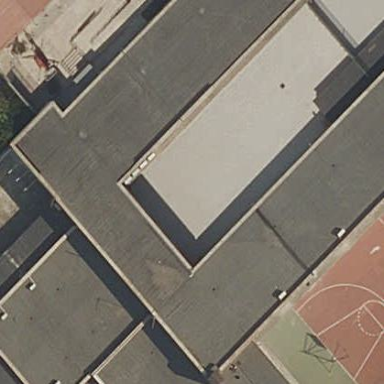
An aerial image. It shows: Community centre building.